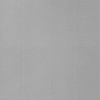
Label: dusty